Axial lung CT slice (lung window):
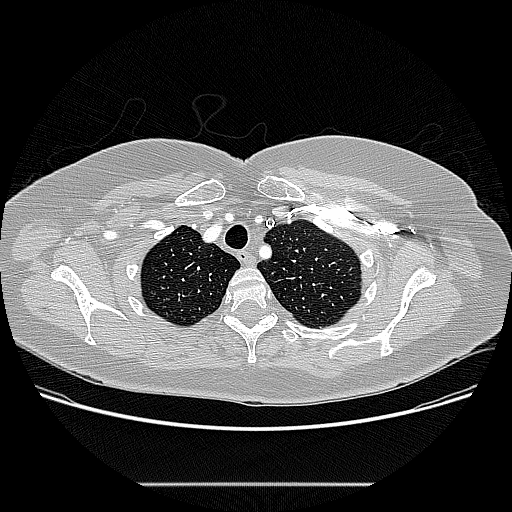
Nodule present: no